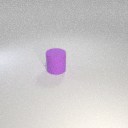
large purple rubber cylinder